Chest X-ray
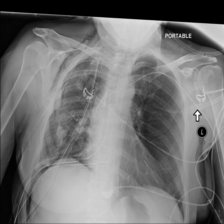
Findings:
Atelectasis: negative
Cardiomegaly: negative
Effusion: negative
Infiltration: negative
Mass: negative
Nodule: negative
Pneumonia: negative
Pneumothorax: positive
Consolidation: negative
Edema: negative
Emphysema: positive
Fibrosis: negative
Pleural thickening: negative
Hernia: negative